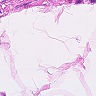
Metastatic tissue present: no